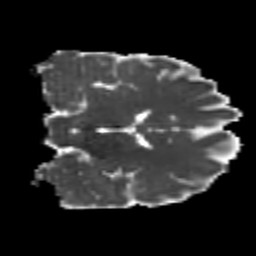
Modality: MD
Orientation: coronal
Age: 26
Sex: male
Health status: healthy
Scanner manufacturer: philips
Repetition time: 7.474 s
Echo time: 0.08753 s